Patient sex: F
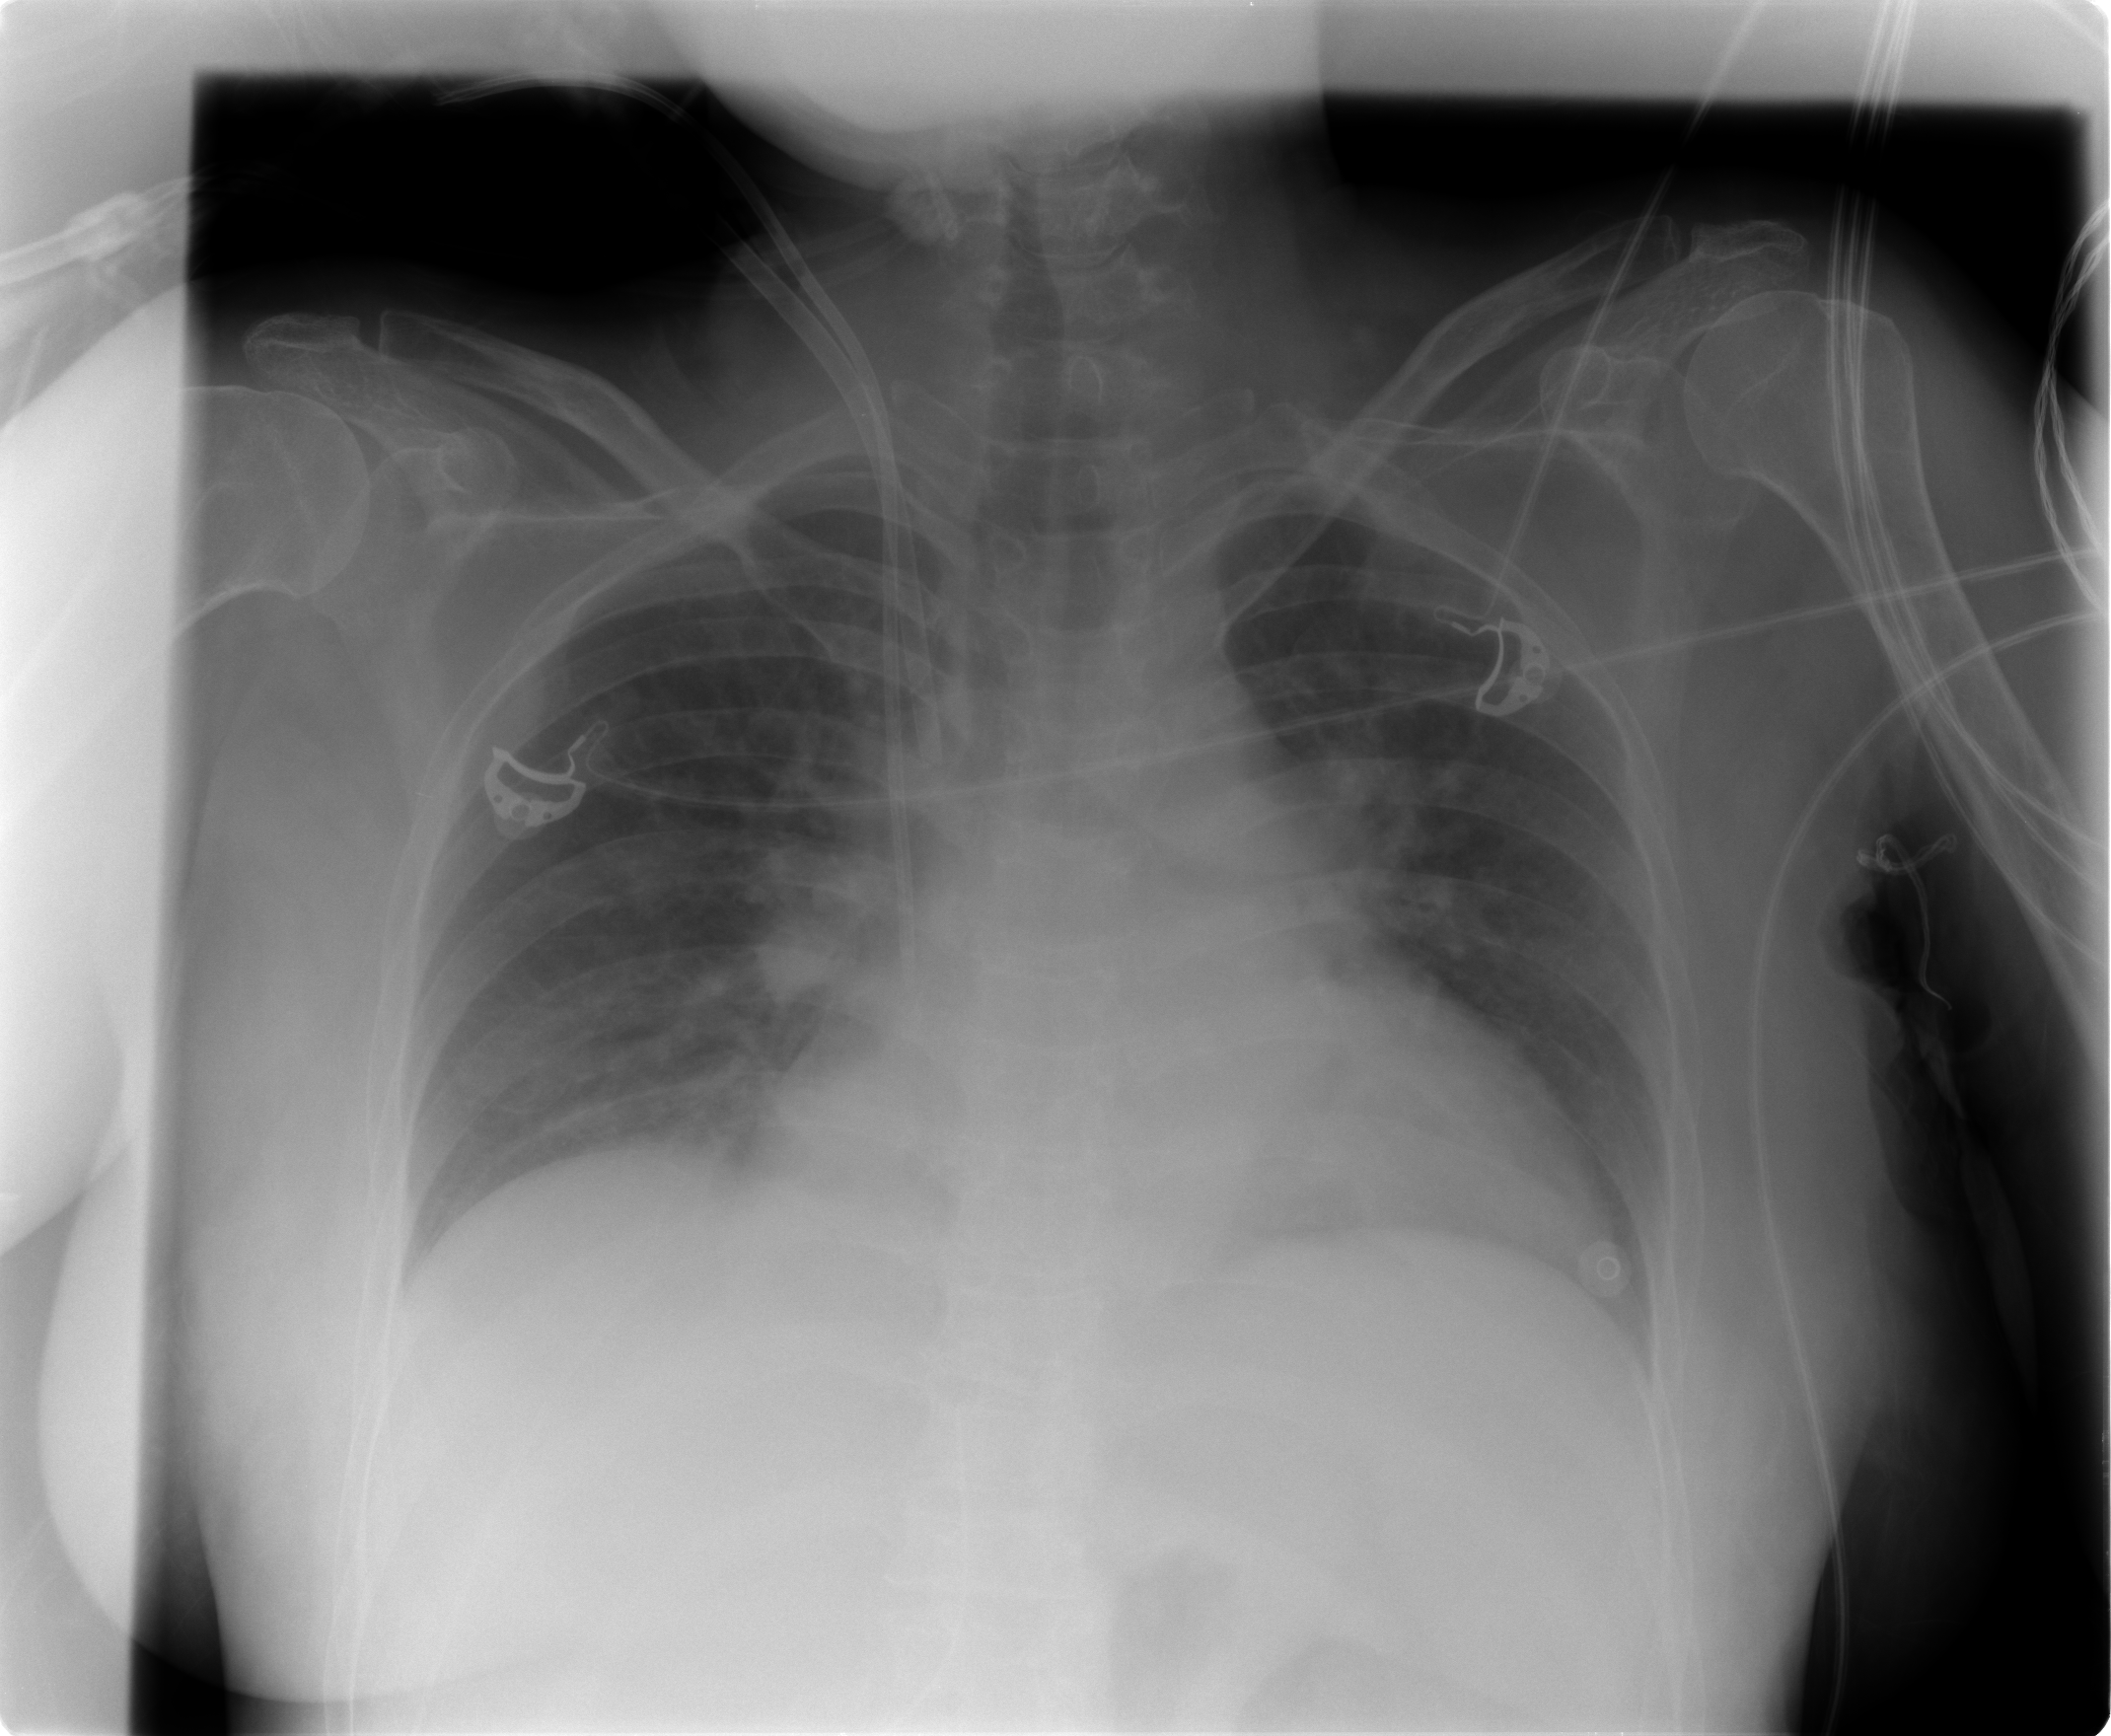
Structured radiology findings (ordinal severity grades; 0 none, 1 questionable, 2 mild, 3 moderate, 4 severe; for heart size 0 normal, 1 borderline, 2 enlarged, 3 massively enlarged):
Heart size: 1
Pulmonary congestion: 2
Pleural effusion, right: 0
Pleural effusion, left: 0
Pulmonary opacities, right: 0
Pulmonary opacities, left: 0
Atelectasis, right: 1
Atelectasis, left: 0